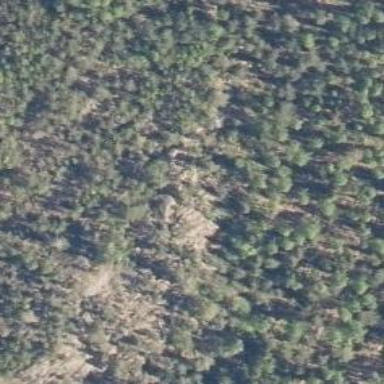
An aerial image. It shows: Natural cliff.